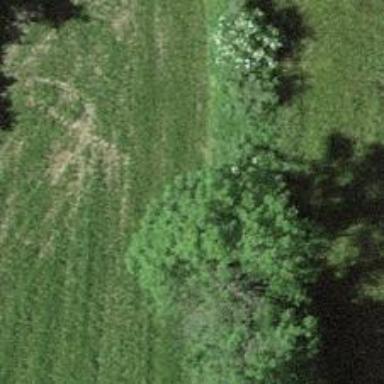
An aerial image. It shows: Beautiful tree in nature.